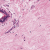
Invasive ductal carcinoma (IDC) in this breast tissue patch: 0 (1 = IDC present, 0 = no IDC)